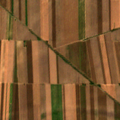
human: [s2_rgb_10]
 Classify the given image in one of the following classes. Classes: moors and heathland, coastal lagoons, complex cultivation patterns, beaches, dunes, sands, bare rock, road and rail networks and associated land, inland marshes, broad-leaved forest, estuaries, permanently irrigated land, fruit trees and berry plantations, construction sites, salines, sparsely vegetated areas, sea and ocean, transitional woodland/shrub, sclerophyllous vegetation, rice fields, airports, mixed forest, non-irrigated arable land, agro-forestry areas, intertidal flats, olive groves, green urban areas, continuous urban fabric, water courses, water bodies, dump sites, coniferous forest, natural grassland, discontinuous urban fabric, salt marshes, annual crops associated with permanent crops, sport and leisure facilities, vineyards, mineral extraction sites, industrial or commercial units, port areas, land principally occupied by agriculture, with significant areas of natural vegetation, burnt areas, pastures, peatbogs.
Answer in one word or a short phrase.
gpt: non-irrigated arable land